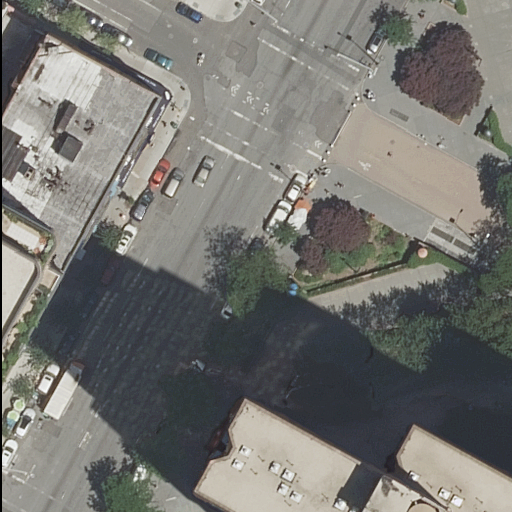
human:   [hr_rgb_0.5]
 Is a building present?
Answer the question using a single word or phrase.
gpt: yes

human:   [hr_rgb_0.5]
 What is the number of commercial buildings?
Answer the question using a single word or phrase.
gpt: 0

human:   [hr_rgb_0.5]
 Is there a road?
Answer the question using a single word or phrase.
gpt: yes

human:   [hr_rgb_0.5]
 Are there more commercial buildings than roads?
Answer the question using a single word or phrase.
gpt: no

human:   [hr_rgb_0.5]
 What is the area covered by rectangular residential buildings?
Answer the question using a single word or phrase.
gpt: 119m2

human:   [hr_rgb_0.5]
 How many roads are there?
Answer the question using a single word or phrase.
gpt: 10

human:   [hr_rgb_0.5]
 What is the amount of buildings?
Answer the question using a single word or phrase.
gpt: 8

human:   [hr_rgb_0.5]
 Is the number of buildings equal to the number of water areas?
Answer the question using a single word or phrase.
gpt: no

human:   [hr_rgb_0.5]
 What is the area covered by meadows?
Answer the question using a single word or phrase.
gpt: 0m2

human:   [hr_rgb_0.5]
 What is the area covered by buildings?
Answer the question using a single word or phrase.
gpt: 2938m2

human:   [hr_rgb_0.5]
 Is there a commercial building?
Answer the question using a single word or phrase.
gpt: no

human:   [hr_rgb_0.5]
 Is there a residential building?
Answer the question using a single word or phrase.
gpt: yes

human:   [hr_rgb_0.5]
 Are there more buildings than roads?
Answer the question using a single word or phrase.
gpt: no

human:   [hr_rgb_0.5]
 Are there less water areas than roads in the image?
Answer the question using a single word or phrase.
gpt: yes

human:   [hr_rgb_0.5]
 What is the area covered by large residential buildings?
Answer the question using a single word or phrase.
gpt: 2645m2

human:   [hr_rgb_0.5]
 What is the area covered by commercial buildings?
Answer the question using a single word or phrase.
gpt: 0m2

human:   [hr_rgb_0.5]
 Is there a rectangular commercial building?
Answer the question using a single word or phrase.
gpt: no

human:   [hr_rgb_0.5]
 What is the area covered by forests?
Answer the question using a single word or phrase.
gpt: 0m2

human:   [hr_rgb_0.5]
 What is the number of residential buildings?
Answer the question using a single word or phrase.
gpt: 8

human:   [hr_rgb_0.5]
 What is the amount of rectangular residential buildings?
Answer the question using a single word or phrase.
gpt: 4

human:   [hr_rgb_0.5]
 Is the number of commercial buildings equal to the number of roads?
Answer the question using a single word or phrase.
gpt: no

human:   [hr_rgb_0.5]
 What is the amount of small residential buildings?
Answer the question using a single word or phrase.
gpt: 4

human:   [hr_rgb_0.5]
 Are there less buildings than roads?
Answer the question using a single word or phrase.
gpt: yes

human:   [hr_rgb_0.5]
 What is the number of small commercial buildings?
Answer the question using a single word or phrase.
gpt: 0

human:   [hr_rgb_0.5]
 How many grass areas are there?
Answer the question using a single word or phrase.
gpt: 0

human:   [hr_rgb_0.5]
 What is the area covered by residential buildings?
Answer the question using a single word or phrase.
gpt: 2938m2

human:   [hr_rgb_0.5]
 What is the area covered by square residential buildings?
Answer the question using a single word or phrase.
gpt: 0m2

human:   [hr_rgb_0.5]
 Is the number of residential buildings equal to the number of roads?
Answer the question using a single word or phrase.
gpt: no

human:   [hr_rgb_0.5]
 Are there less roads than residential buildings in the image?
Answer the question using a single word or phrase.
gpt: no

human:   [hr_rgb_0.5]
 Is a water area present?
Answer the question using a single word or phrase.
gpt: no

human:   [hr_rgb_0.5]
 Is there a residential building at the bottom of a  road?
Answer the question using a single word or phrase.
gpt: yes

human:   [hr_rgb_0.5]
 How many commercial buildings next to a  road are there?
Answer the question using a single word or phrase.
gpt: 0

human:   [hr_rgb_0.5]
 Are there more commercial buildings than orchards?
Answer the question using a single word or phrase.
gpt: no

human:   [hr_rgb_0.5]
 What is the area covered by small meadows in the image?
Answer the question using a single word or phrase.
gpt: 0m2

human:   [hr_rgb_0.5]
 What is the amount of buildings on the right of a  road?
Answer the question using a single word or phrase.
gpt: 2

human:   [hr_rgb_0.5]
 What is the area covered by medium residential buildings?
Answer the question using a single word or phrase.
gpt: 172m2

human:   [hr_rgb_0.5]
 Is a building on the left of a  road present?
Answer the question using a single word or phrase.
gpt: yes

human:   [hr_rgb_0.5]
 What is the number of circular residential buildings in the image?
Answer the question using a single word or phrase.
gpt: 0

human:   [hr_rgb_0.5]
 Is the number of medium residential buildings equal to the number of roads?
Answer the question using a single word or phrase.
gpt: no

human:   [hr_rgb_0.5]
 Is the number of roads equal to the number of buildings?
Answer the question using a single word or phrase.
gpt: no

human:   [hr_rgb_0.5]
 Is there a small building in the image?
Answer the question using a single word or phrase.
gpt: yes

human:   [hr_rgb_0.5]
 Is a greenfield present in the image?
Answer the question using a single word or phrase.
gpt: no

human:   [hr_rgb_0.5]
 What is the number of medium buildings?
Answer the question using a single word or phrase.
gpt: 1

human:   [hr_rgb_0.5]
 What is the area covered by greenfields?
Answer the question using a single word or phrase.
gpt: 0m2

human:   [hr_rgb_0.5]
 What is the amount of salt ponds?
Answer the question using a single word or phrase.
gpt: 0

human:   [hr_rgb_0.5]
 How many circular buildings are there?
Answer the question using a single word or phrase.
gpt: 0

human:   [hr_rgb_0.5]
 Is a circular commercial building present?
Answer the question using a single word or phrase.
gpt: no

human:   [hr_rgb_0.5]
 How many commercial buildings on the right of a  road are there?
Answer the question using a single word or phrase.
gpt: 0

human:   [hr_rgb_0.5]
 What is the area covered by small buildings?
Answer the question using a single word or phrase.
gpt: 119m2

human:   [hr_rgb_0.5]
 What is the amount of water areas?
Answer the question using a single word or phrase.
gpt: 0

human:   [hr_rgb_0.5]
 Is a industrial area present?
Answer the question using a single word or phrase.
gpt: no

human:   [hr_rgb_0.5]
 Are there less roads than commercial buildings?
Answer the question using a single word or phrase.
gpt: no

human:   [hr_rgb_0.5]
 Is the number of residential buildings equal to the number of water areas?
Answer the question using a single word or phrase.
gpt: no

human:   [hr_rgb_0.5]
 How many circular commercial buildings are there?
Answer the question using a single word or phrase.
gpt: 0

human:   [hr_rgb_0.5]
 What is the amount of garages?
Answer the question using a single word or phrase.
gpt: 0

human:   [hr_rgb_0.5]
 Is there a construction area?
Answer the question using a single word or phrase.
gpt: no

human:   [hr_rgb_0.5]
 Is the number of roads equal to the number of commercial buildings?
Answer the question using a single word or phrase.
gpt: no

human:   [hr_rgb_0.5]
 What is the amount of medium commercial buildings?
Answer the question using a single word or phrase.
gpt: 0

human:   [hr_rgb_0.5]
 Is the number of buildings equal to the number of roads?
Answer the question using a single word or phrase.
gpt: no

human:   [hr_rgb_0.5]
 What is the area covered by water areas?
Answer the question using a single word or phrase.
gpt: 0m2

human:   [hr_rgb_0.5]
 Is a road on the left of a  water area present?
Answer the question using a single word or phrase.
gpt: no

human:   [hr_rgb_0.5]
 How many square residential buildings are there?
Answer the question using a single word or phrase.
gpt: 0

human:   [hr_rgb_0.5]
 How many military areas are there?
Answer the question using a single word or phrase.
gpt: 0

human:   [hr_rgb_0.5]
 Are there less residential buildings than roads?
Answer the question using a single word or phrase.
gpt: yes